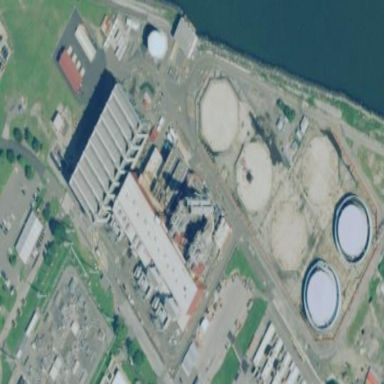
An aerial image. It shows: Industrial area with fence enclosing power plant.